Field crop: tomato
Growth stage: 1
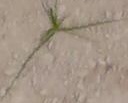
Species: cyperus